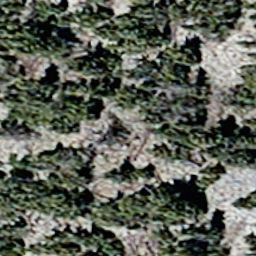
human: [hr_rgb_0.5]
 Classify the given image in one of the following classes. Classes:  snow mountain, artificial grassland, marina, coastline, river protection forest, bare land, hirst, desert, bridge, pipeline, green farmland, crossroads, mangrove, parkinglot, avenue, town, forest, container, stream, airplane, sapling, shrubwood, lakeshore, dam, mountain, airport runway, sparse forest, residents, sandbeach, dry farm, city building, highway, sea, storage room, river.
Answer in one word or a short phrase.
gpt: sparse forest